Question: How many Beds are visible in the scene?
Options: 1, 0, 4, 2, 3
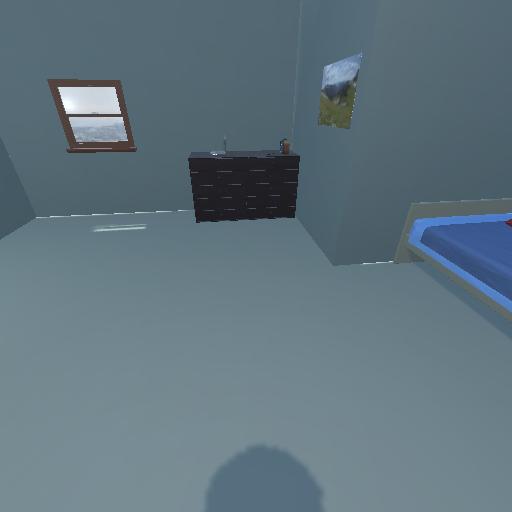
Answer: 1